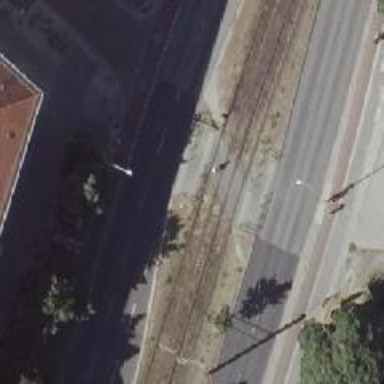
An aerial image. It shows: Uncontrolled tram crossing.